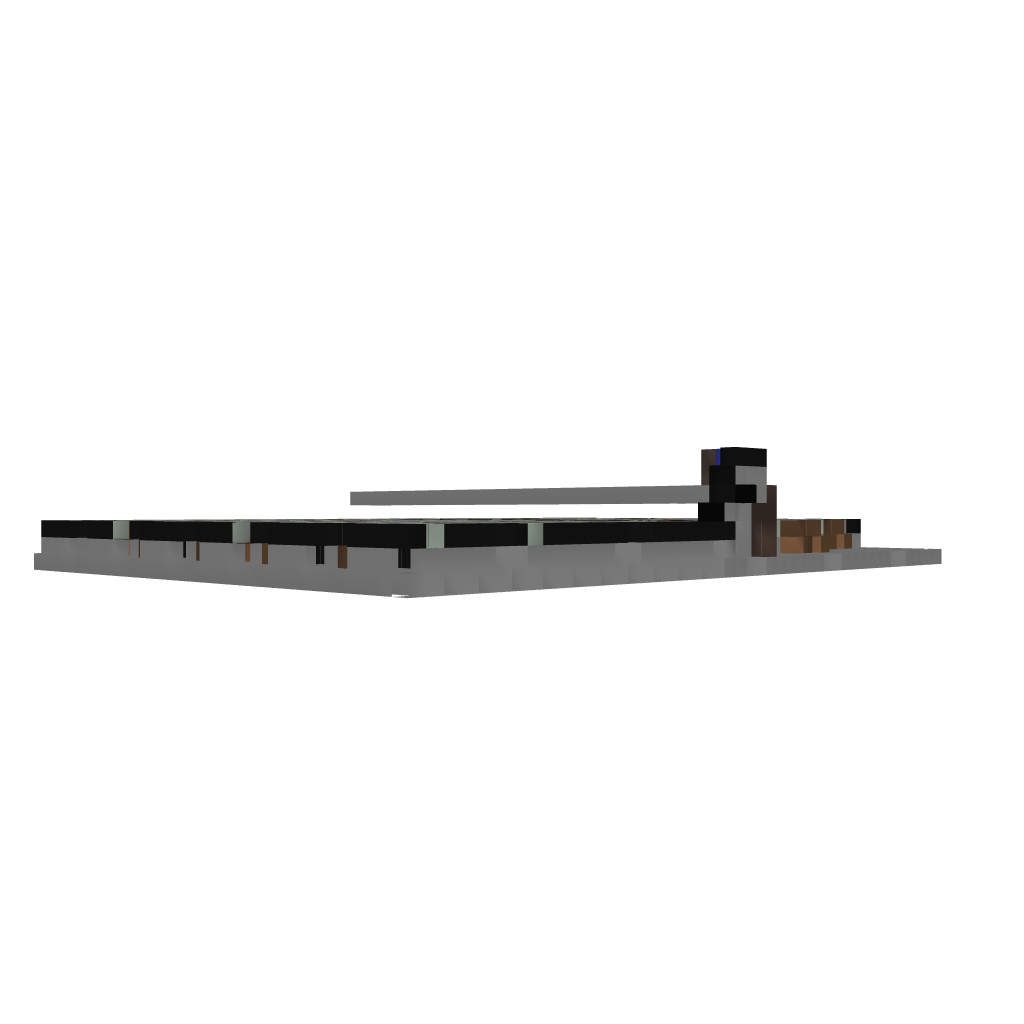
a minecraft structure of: Minecraft Super mario underwater theme song